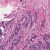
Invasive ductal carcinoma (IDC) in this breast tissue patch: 1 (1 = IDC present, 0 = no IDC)